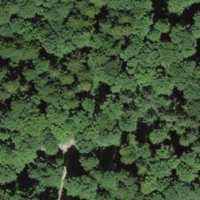
EUNIS habitat code: 41
Species observed at this site:
Lysimachia nemorum